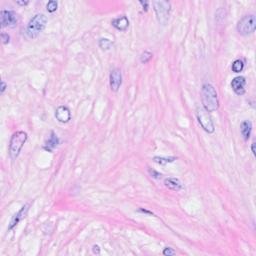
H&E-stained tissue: Breast